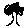
Label: tree